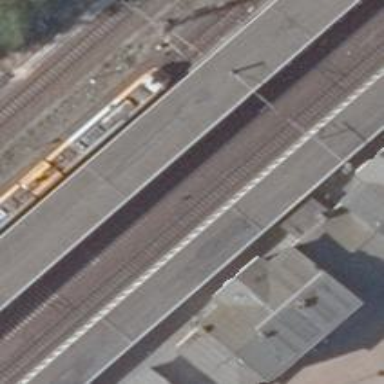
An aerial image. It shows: Railway station that also serves as public transport station.